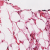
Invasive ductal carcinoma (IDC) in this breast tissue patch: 0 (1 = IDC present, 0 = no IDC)